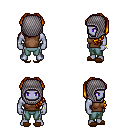
a pixel art fantasy rpg character, male body template, dark elf, purple skin, brown sleeveless shirt, teal pants, dark blonde princess hairstyle, chain hood, bracelets, brown slippers, four views (front, back, left, right), 2x2 character sprite sheet, small pixel art, hard edges, no anti-aliasing